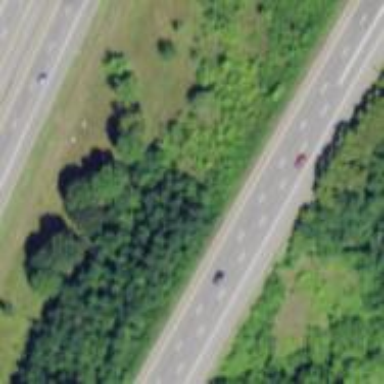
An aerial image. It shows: Motorway junction.